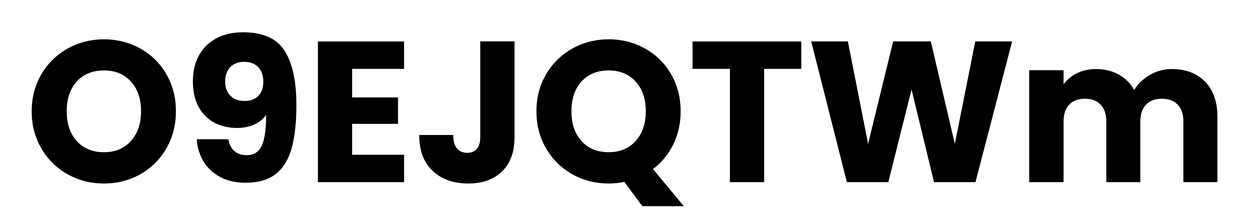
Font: Poppins-Bold